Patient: sex M, age 35
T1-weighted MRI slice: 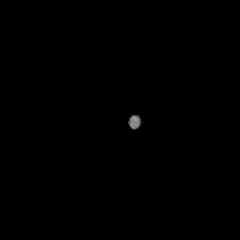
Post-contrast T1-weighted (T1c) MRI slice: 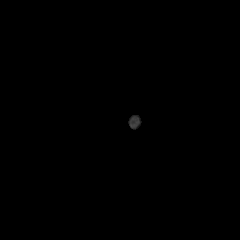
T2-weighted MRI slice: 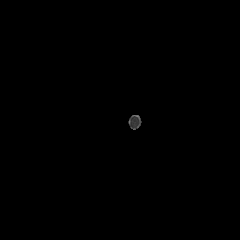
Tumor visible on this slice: no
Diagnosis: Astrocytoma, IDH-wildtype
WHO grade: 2